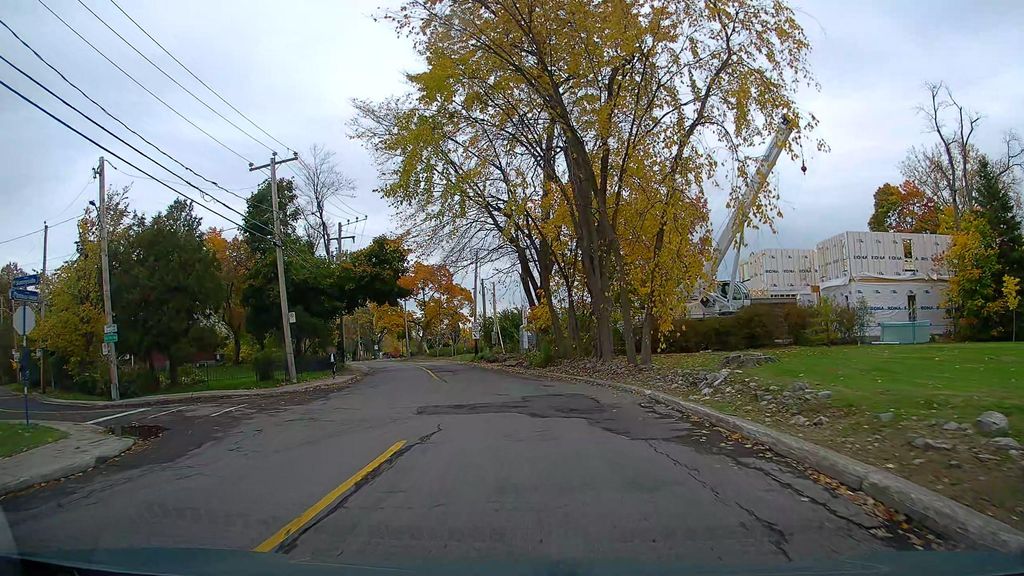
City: montreal